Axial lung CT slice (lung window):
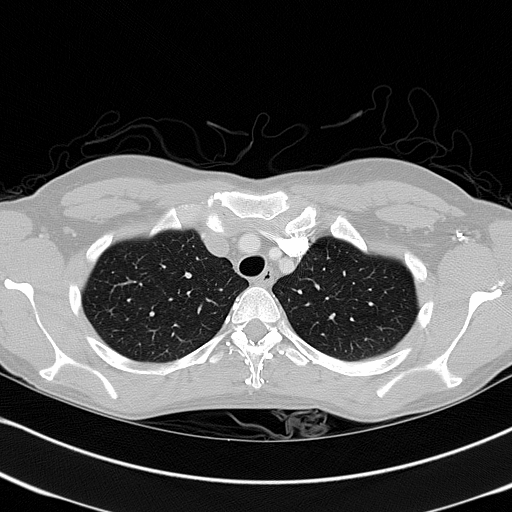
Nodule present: no